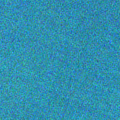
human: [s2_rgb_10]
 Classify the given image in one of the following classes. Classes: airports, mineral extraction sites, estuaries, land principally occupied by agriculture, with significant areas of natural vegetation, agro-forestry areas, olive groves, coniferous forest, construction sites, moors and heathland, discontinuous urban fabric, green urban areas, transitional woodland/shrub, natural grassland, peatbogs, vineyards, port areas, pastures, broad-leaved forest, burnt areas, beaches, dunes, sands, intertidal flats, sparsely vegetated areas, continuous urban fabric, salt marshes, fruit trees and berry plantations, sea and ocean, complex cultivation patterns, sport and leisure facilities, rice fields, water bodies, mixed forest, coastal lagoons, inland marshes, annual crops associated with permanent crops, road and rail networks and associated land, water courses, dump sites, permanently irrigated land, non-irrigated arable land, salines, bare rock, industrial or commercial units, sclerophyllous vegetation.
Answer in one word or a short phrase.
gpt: sea and ocean